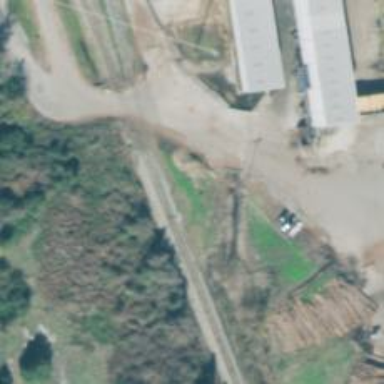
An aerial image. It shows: Railway spur junction.